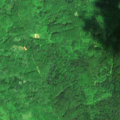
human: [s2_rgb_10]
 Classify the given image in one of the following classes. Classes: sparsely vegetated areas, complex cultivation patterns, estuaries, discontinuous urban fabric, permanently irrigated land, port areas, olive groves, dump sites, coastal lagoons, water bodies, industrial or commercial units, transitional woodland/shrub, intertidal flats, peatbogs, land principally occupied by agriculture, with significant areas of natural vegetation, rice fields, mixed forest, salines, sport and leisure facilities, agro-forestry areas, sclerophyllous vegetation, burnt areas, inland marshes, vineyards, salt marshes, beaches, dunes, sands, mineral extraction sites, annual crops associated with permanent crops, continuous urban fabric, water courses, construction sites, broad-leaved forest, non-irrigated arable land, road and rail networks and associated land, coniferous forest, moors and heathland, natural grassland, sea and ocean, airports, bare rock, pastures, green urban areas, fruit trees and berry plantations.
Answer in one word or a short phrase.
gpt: broad-leaved forest